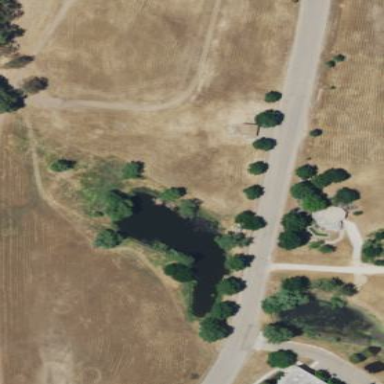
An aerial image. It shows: Pond with natural water.